Interaction volume radius: 10 \u00c5
Interaction volume height: 20 \u00c5
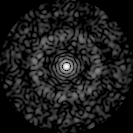
Disorder parameter: 0.8579